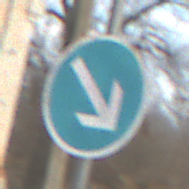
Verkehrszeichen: VorgeschriebeneVorbeifahrtRechts
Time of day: MorningAfternoon
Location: Outdoor (Nature)
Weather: PartlyCloudy
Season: Autumn
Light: Natural